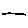
Label: line